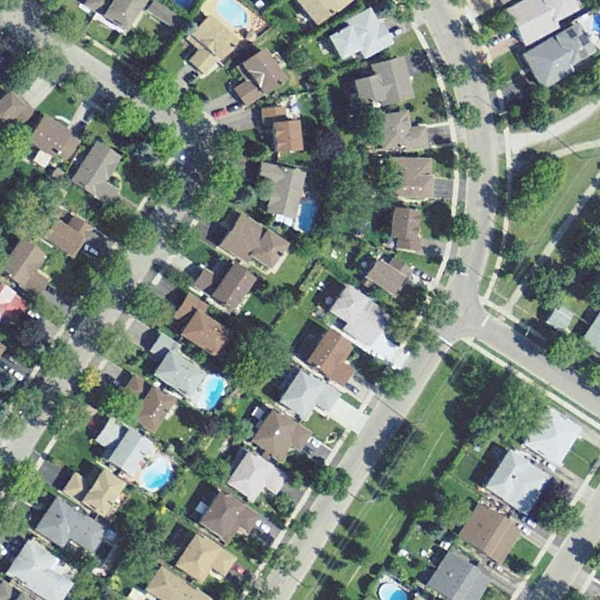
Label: DenseResidential